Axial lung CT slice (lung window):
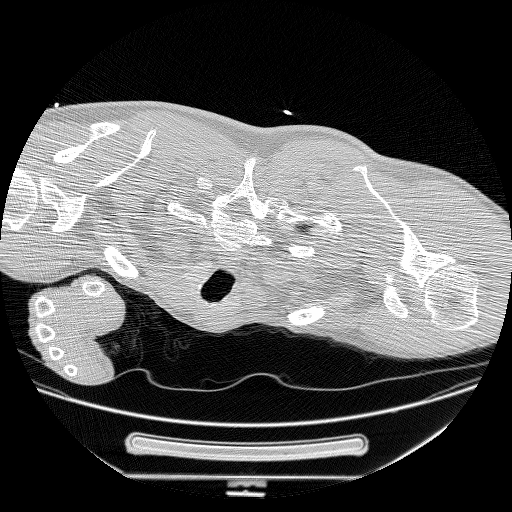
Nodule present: no